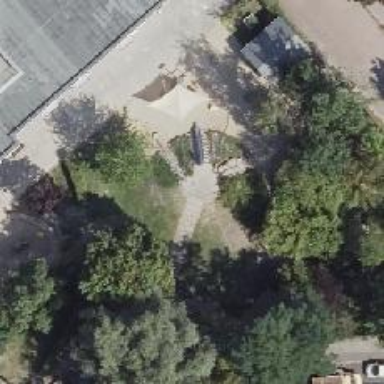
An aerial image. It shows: Playground featuring slide with steps.